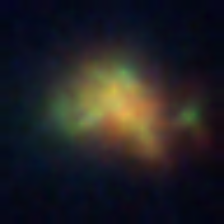
Taxon: Unknown_detritus
Group: Unknown